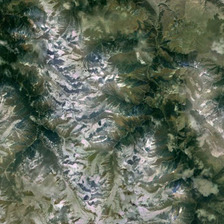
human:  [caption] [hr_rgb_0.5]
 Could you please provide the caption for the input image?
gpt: some snows are in the top of the mountain .

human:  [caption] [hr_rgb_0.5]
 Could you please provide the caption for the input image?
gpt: some snows are in the top of the mountain .

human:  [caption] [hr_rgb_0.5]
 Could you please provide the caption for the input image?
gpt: some snows are in the top of the mountain .

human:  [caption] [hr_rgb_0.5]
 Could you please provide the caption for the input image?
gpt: some snows are in the top of the mountain .

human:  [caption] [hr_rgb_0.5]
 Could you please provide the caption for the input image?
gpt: some snows are in the top of the mountain .